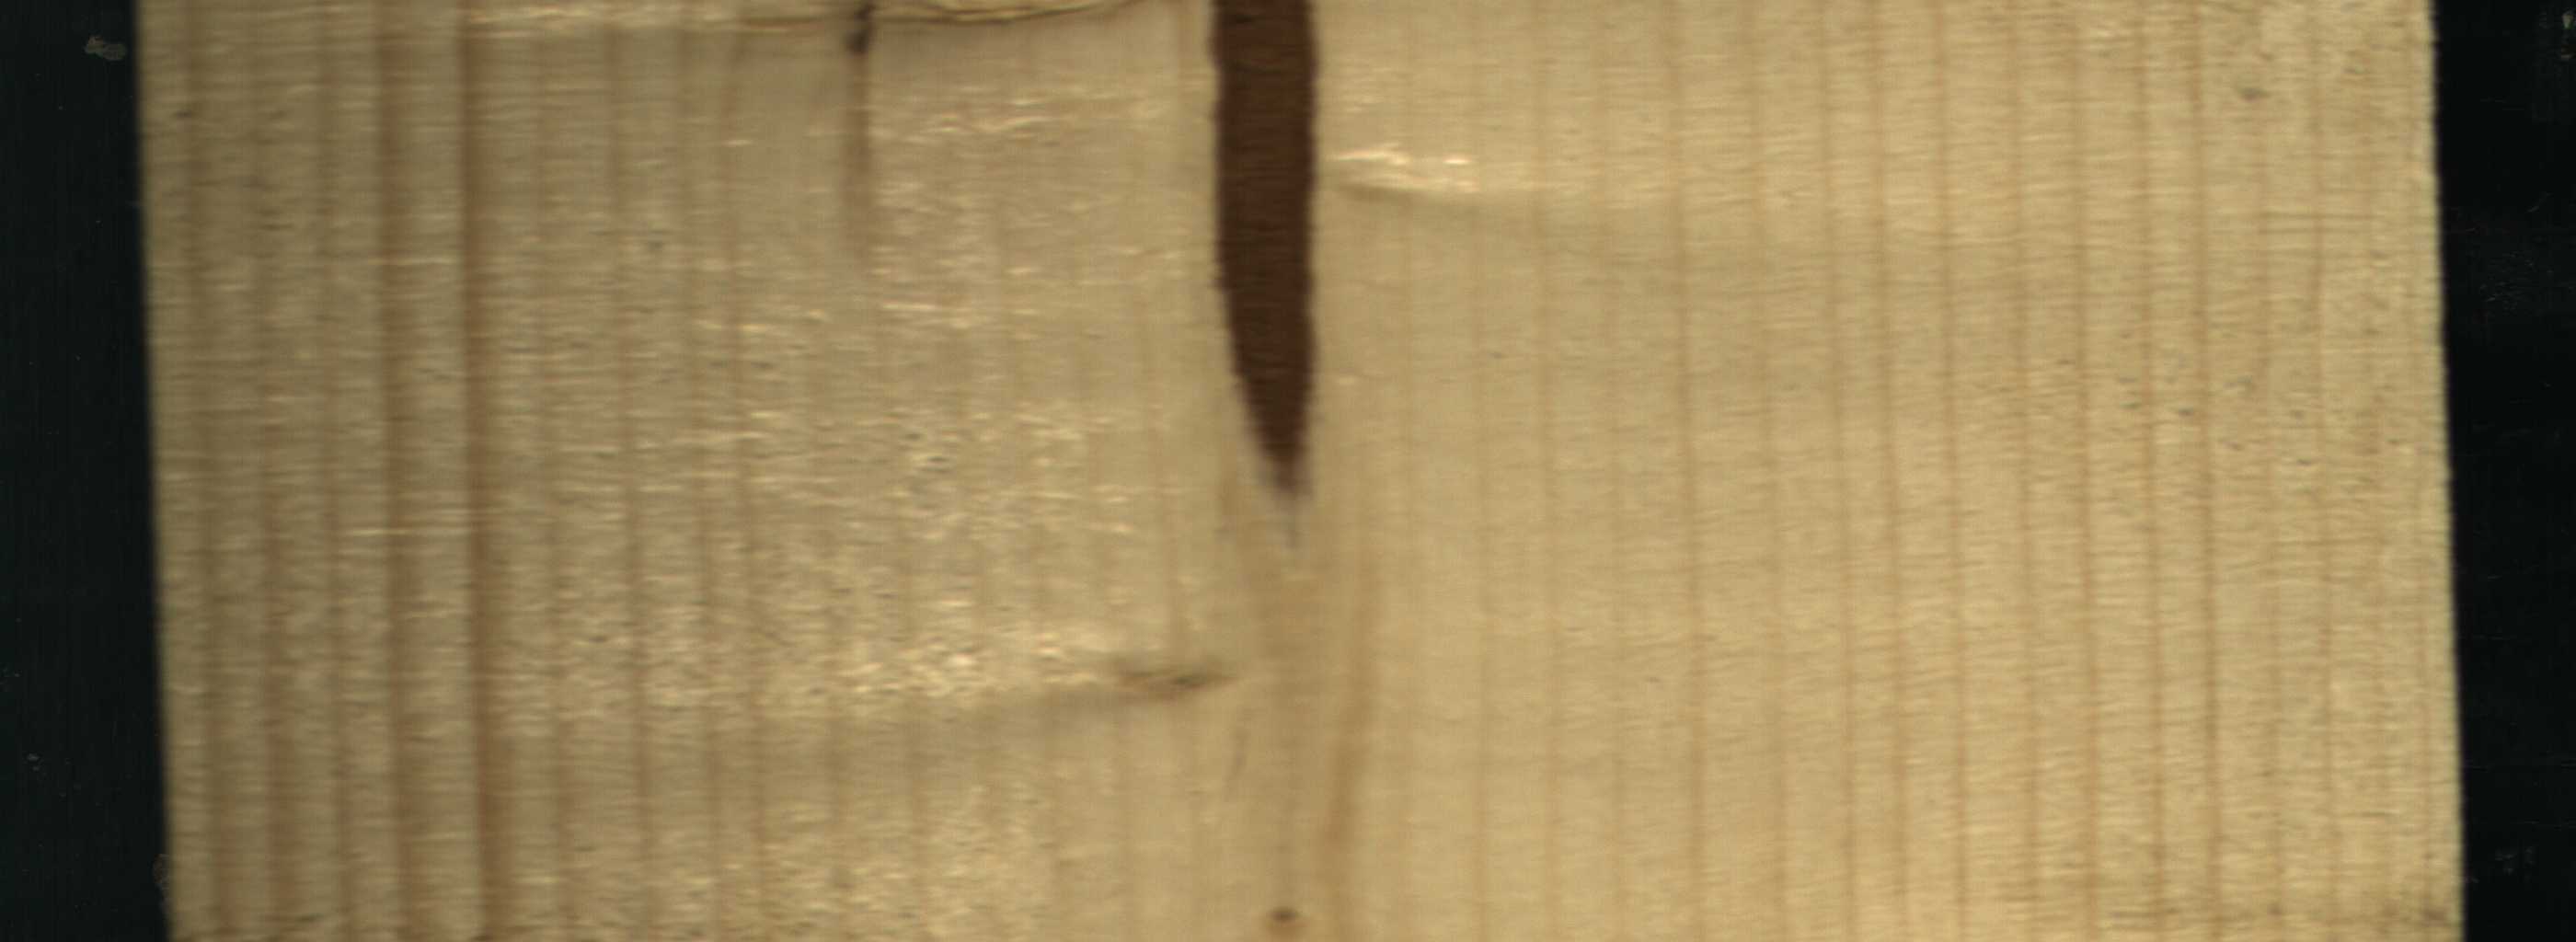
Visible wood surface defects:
Marrow
resin